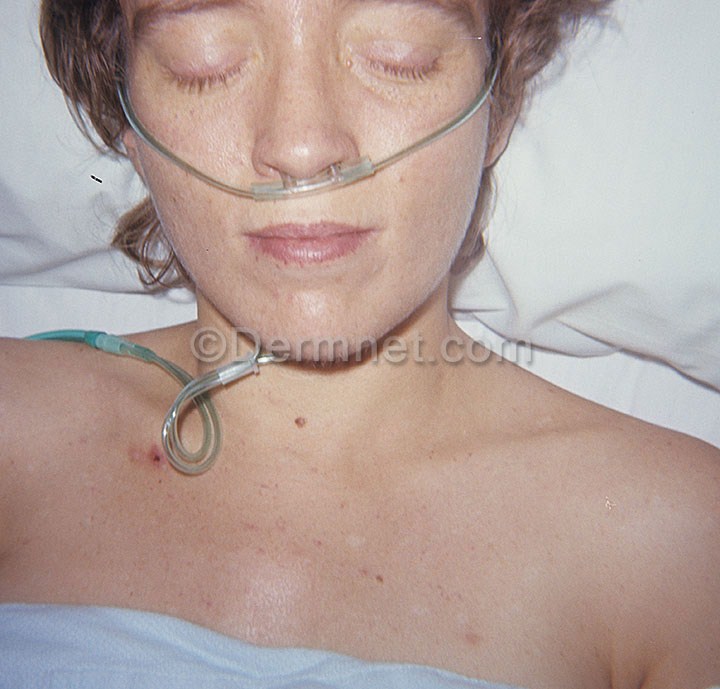
Disease: Vascular Tumors